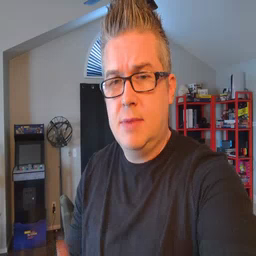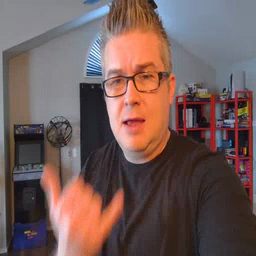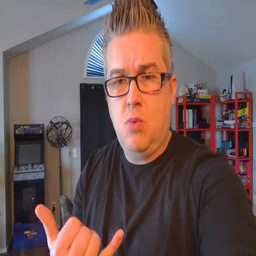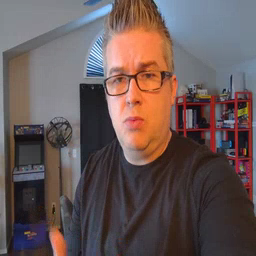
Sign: now